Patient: sex M, age 30
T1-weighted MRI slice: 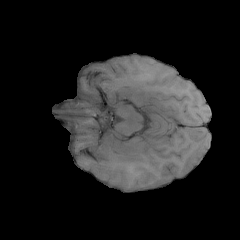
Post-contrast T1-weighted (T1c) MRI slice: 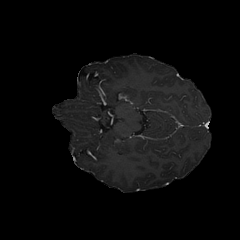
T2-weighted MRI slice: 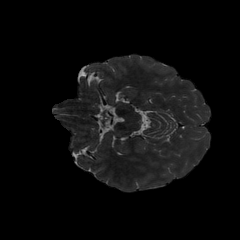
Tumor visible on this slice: no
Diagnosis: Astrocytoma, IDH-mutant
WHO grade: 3